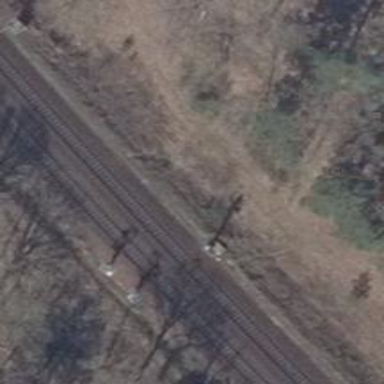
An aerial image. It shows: Railway signal.